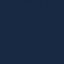
Land use / land cover: SeaLake